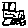
Label: car